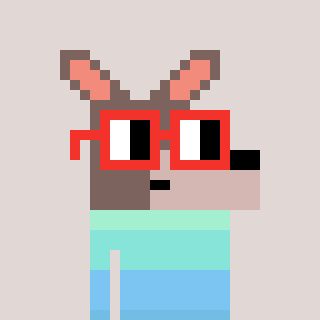
a pixel art character with square red glasses, a kangaroo-shaped head and a red-colored body on a warm background